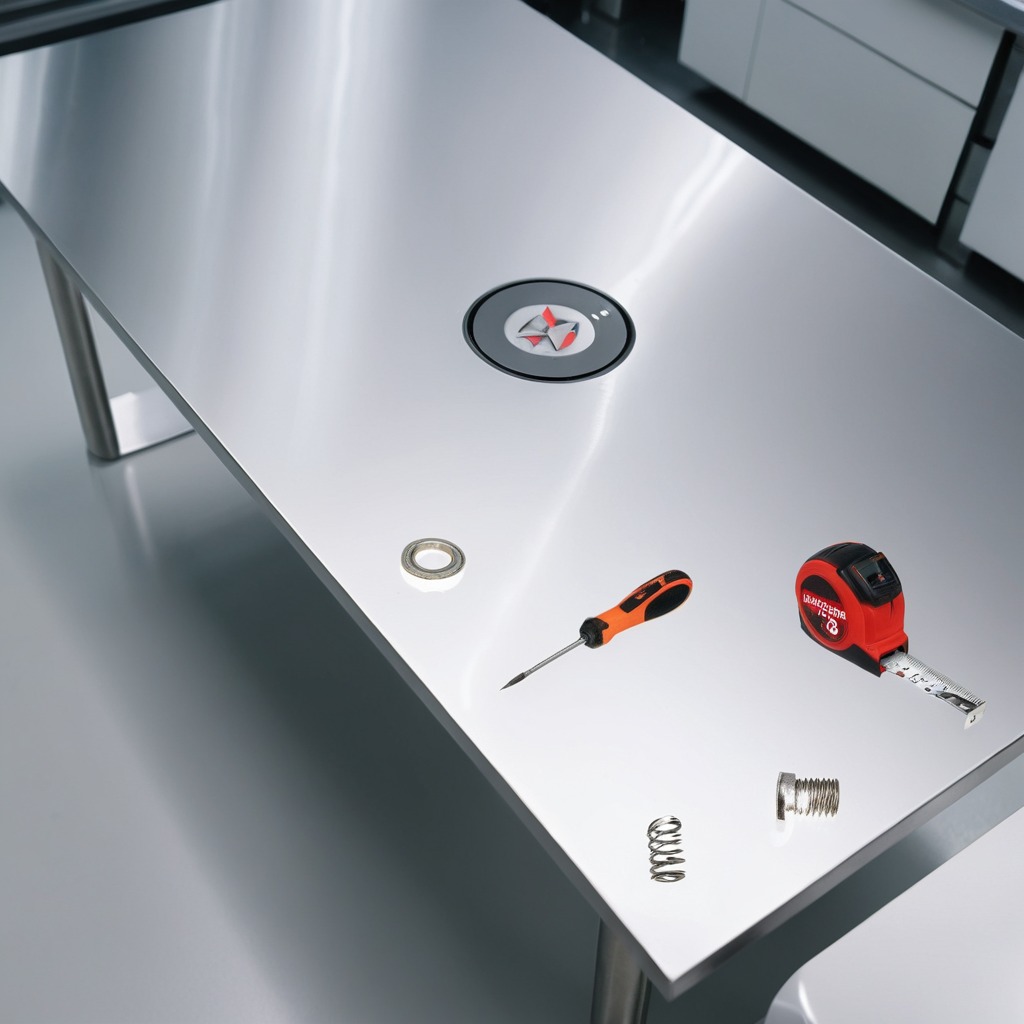
A ball bearing, a measuring tape, a machine screw, a coiled metal spring, and a screwdriver are lying on a stainless steel table in a high-end prototyping lab.